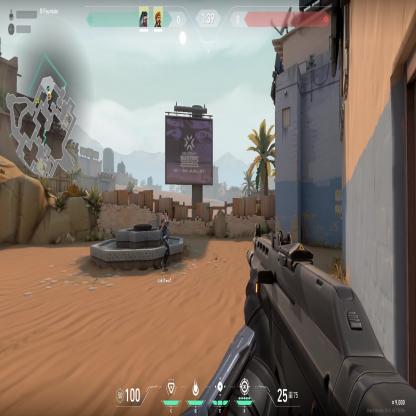
Label: teammate